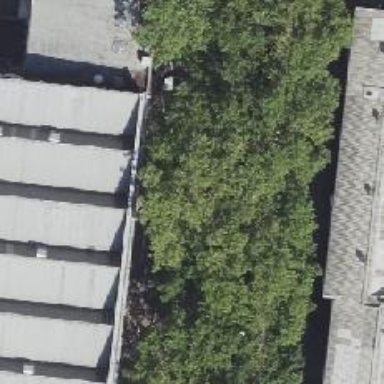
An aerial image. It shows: Deciduous broadleaved tree.